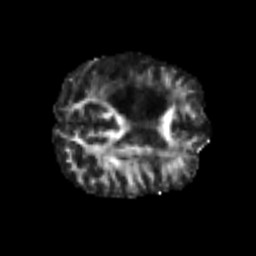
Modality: FA
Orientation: axial
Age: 45
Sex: male
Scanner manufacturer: siemens
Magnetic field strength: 3 T
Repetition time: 4.999 s
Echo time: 0.07946 s